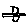
Label: bird